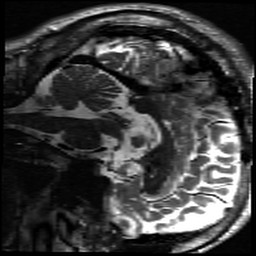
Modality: inplaneT2
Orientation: sagittal